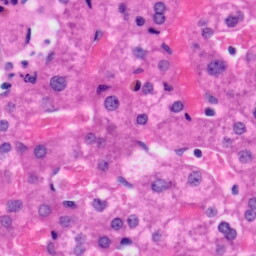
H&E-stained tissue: Liver